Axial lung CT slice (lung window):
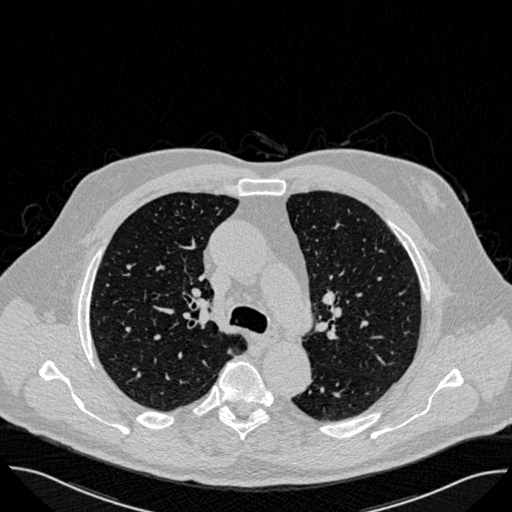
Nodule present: yes
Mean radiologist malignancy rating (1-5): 2.5